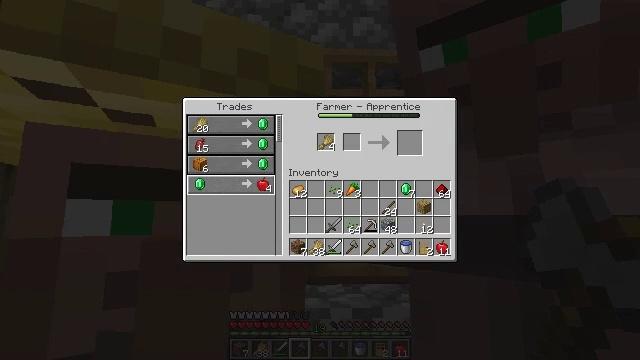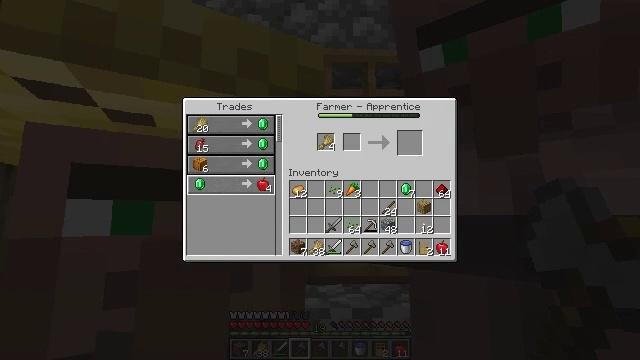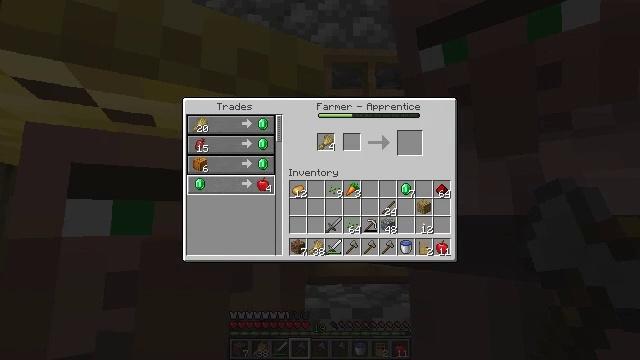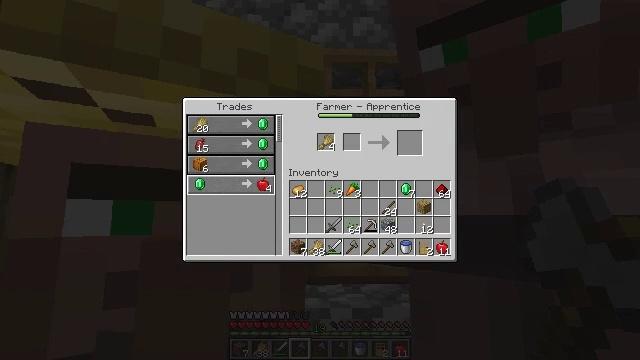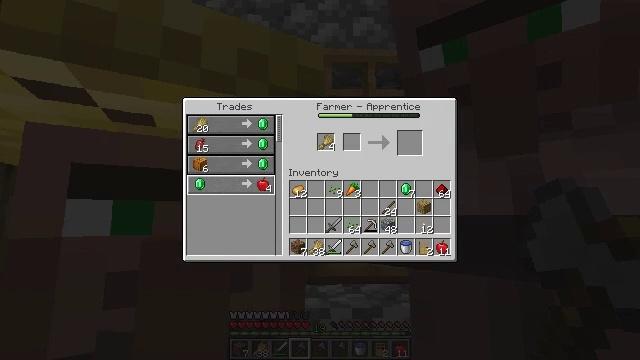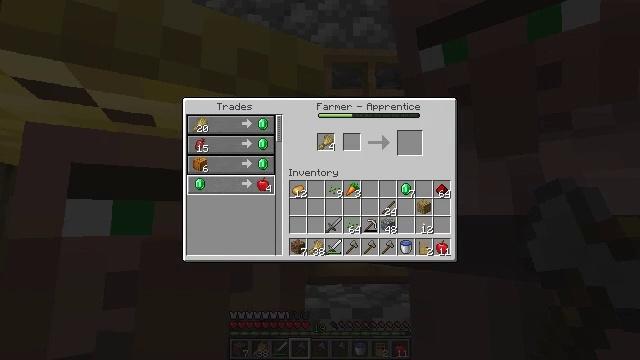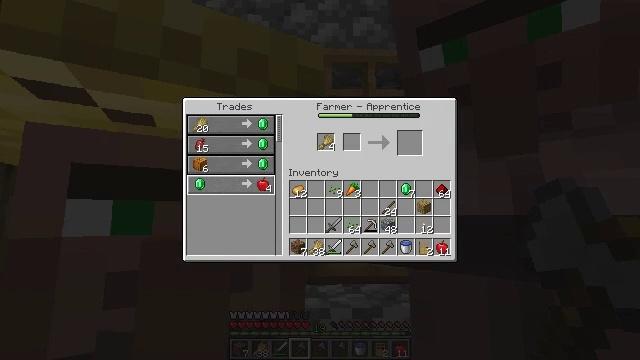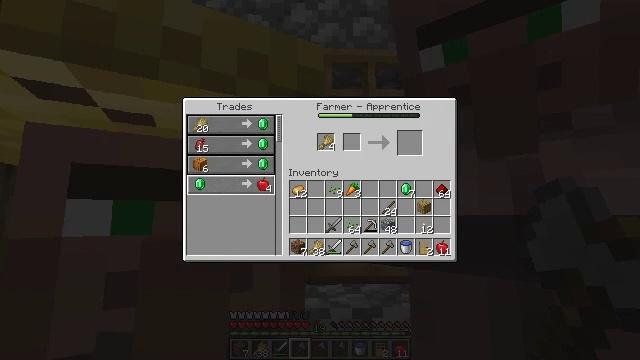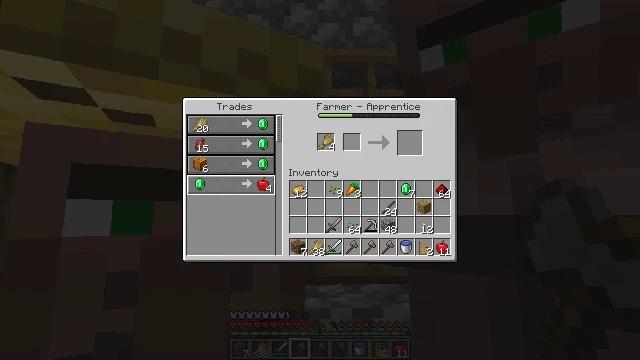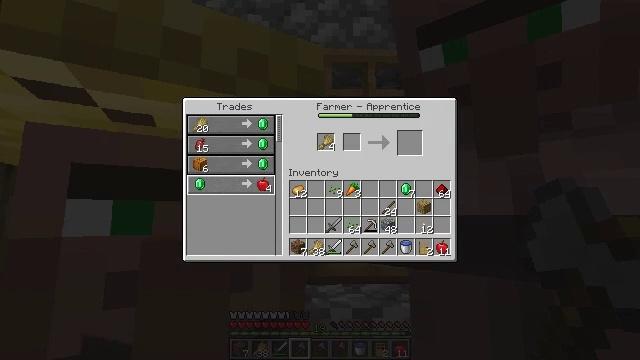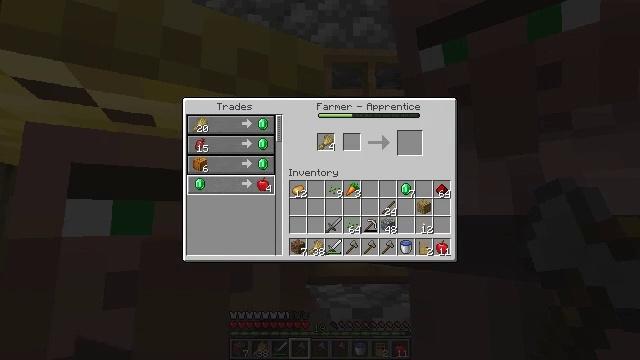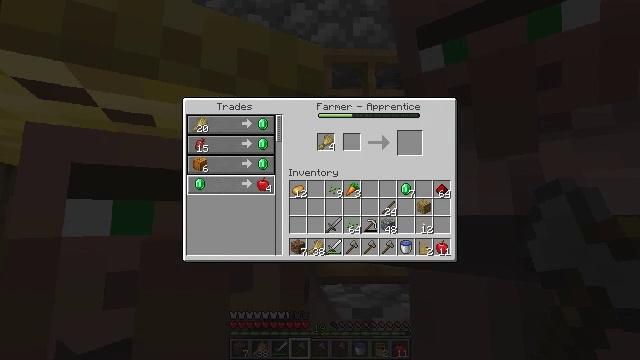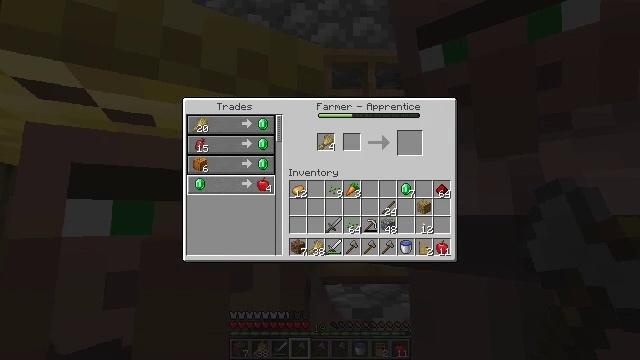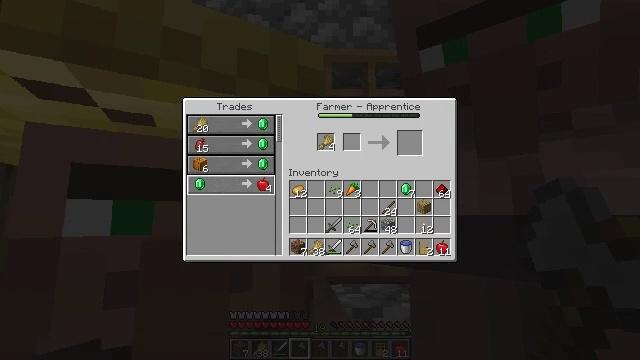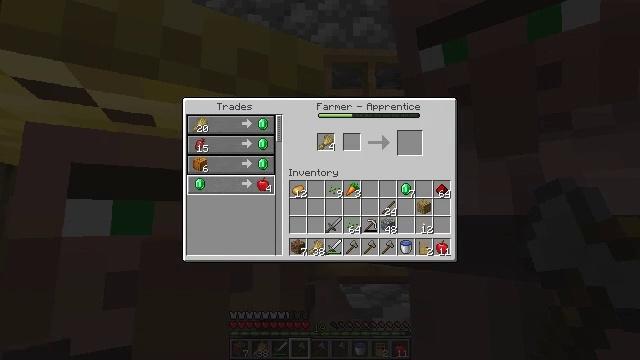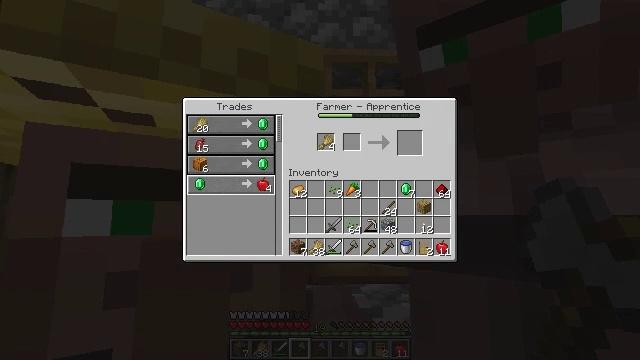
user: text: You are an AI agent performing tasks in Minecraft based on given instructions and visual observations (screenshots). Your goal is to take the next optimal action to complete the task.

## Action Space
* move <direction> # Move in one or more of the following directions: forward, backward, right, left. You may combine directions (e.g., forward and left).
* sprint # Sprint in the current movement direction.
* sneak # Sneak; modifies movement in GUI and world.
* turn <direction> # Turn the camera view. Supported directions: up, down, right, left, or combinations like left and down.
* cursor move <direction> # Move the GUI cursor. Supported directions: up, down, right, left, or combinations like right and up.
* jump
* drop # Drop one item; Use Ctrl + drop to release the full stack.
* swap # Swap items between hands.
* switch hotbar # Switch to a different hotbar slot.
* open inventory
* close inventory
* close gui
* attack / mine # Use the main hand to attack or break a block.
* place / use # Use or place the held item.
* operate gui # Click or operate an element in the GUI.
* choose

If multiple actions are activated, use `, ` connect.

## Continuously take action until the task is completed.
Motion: motion action
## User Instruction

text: Produce an apple from the crafting grid.
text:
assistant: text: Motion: no_op
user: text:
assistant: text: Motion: no_op
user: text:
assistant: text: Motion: no_op
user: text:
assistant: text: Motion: no_op
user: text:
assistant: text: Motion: no_op
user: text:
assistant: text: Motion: no_op
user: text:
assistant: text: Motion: no_op
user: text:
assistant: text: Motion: no_op
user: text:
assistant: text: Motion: no_op
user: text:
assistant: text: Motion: no_op
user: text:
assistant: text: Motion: no_op
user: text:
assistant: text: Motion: no_op
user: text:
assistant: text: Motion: no_op
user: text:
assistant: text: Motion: no_op
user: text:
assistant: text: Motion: no_op
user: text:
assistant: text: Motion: no_op
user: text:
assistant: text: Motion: no_op
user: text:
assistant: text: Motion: no_op
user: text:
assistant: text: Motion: no_op
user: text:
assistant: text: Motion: no_op
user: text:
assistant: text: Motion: no_op
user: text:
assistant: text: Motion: no_op
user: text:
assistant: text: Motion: no_op
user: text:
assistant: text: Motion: no_op
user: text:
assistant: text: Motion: no_op
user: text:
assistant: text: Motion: no_op
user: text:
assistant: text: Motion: no_op
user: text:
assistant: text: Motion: no_op
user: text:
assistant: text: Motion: no_op
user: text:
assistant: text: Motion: no_op